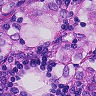
Metastatic tissue present: yes